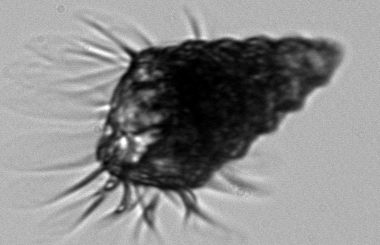
Label: Laboea_strobila